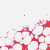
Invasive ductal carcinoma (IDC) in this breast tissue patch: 0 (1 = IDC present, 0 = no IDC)